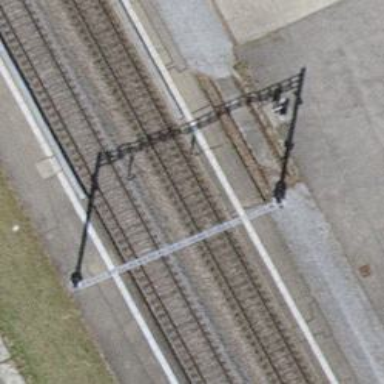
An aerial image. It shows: Railway milestone.